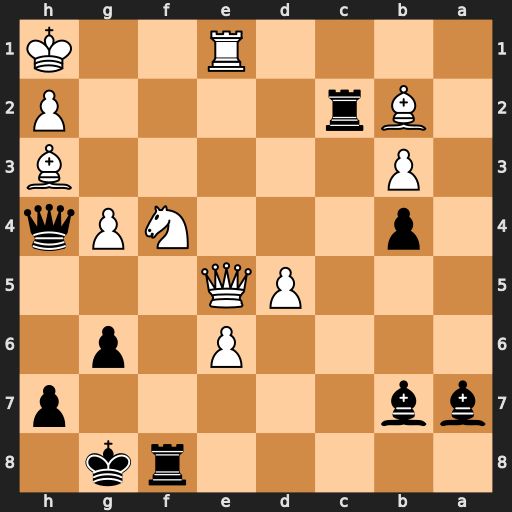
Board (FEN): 5rk1/bb5p/4P1p1/3PQ3/1p3NPq/1P5B/1Br4P/4R2K
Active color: b
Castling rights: -
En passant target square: -
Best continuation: Qxe1+ Qxe1 Rxf4 Bg2 Rxg2 Kxg2 Bxd5+ Kh3 Rf3+